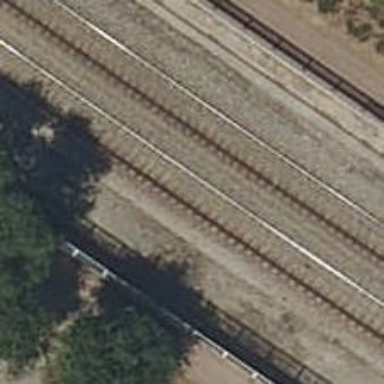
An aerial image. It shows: Railway track with contact line for electrification.